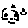
Label: smiley face